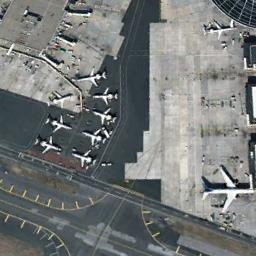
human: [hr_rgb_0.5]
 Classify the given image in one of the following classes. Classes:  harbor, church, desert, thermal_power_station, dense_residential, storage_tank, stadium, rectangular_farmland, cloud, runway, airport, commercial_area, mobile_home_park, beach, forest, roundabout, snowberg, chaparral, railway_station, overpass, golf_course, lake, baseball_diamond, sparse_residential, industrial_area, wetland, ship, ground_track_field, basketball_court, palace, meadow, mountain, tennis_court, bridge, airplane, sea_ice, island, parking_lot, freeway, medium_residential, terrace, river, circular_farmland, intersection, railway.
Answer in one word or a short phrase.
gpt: airplane